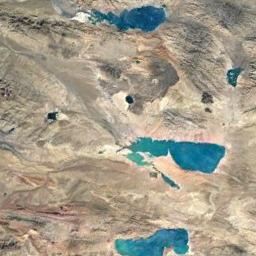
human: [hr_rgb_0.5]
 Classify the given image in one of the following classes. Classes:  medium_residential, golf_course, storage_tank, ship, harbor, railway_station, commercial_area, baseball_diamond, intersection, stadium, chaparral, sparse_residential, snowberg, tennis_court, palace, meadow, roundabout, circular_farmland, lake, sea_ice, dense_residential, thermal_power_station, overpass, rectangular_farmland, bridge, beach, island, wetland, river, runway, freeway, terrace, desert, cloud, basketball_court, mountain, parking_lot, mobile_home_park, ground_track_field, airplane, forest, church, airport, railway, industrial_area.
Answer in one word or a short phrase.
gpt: lake